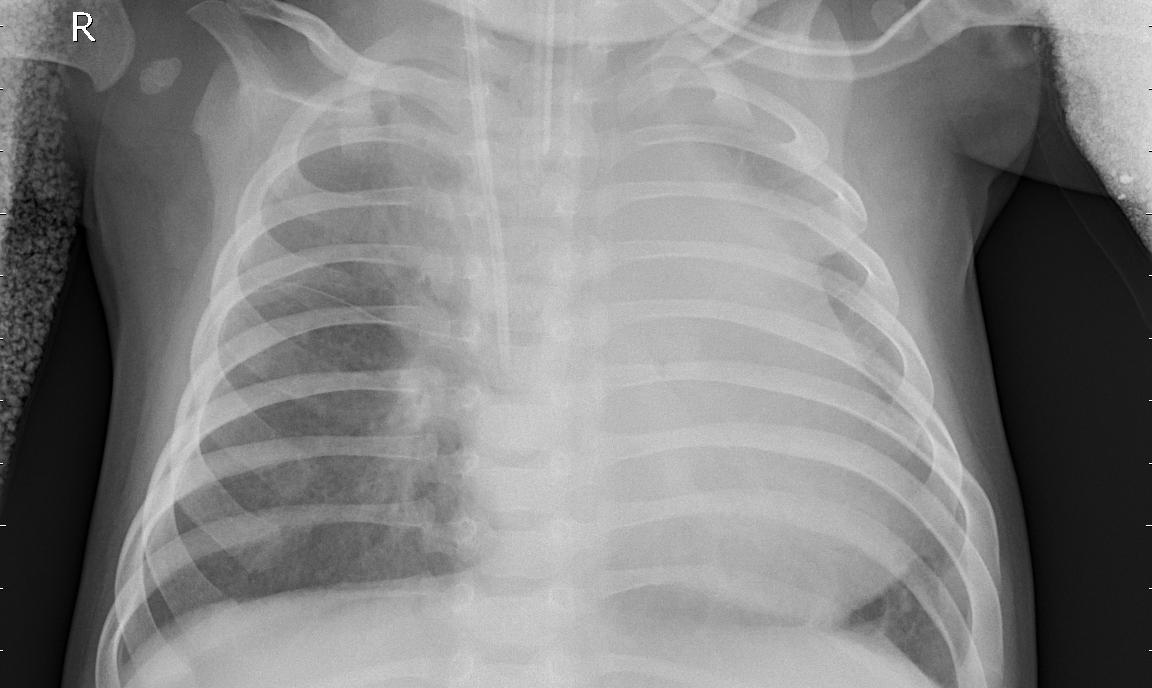
Diagnosis: PNEUMONIA